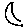
Label: moon